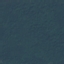
Label: Forest